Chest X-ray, AP view. Patient: 50 years old, sex F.
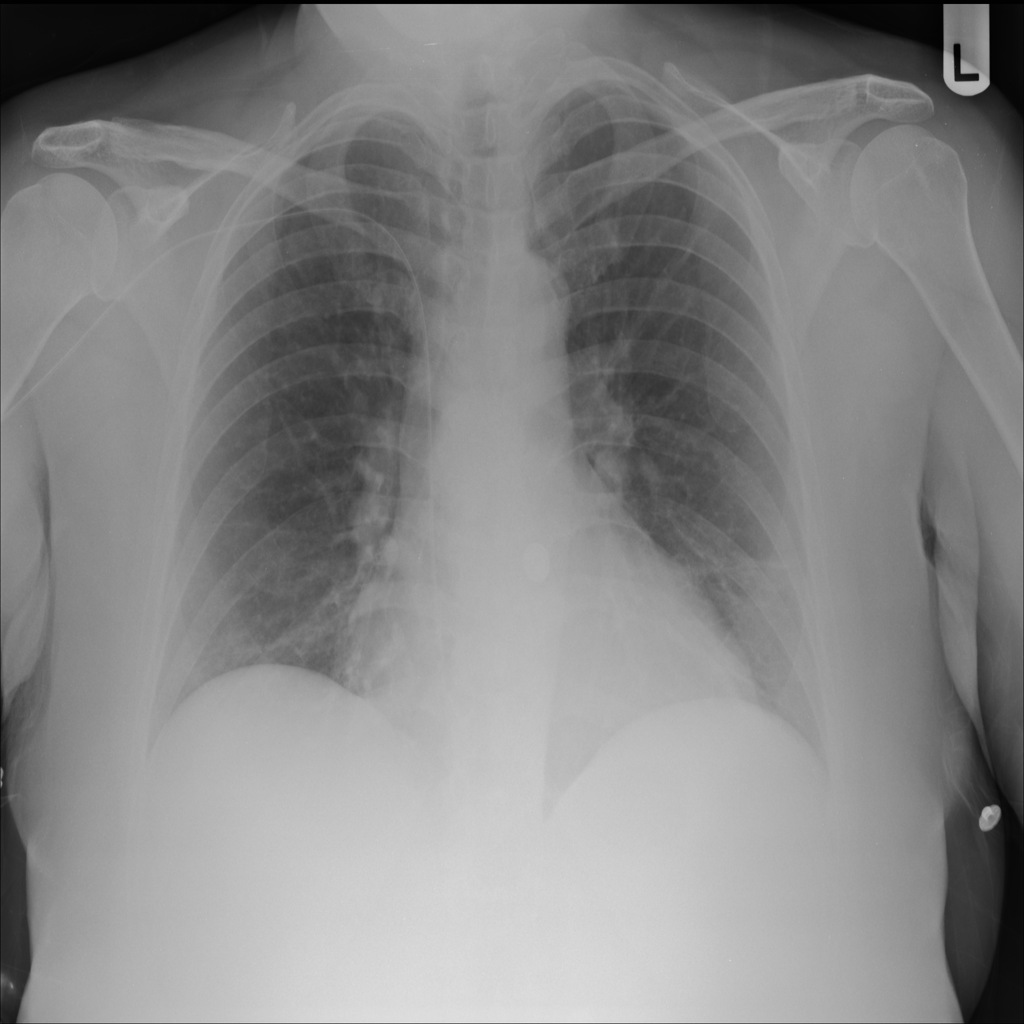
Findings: No Finding